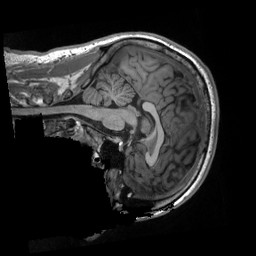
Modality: T1w
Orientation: sagittal
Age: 23